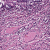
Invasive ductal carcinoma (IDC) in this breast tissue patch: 1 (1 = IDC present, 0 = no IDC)